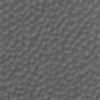
Label: not_dusty